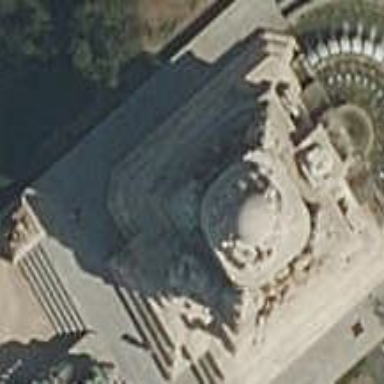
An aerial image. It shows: Statue is featured in the image.